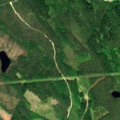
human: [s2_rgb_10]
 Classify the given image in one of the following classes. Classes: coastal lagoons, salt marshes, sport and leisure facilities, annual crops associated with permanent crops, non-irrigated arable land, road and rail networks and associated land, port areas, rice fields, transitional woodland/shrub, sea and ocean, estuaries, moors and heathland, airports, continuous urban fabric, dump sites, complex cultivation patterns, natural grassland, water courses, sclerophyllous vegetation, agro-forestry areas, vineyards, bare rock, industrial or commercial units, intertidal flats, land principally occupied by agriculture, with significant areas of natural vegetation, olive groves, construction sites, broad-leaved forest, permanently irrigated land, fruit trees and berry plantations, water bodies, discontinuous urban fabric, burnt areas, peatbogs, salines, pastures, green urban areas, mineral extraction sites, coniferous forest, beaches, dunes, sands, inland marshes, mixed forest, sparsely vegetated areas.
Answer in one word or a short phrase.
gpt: coniferous forest, mixed forest, transitional woodland/shrub